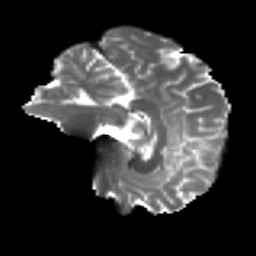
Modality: T2w
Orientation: sagittal
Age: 36
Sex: male
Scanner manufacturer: ge
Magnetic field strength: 3 T
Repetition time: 7.8 s
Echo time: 0.0606 s